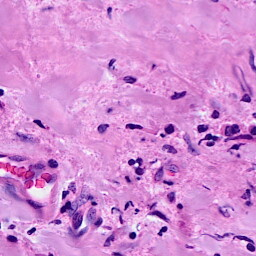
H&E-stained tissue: Breast